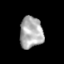
Tissue: skin
Cell type: Epithelial cells
Senescence score: 0.2583
Nuclear area (px): 711
Mean DAPI intensity: 173.799